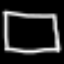
Label: square